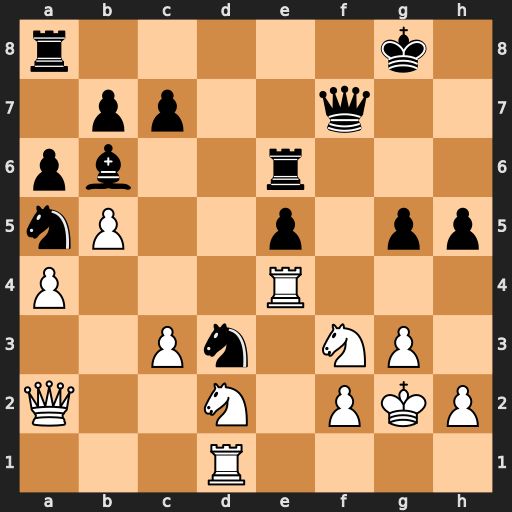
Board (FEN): r5k1/1pp2q2/pb2r3/nP2p1pp/P3R3/2Pn1NP1/Q2N1PKP/3R4
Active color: w
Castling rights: -
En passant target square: -
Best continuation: Nxg5 Qxf2+ Kh1